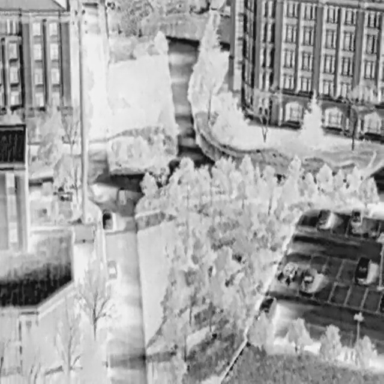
There are seven Cars in the infrared image.